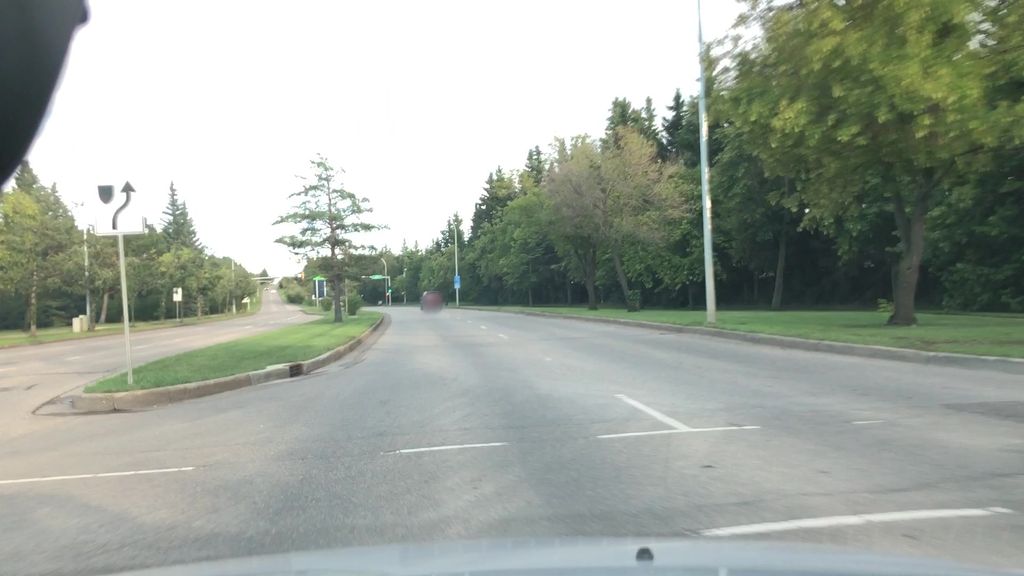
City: edmonton